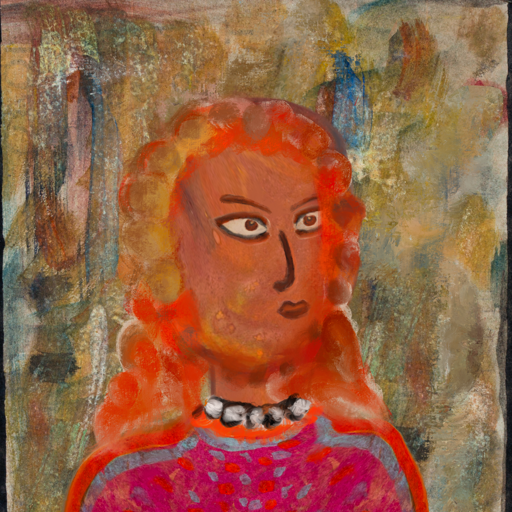
Background: Pipe, Head And Neck Side: Mother_And_Son_Son, Face Side: Roy_Bahadur, Bust: Sisters, Hair Side: Rupkatha, Head Accessory: Blank, Second Necklace: Blank, Necklace: An_Impression, Baby: Blank